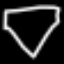
Label: diamond